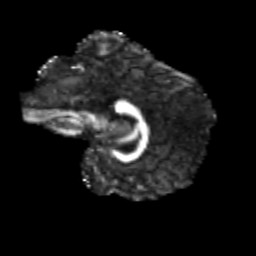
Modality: FA
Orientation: sagittal
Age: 19
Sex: female
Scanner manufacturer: siemens
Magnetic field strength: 3 T
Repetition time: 3.5 s
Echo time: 0.113 s